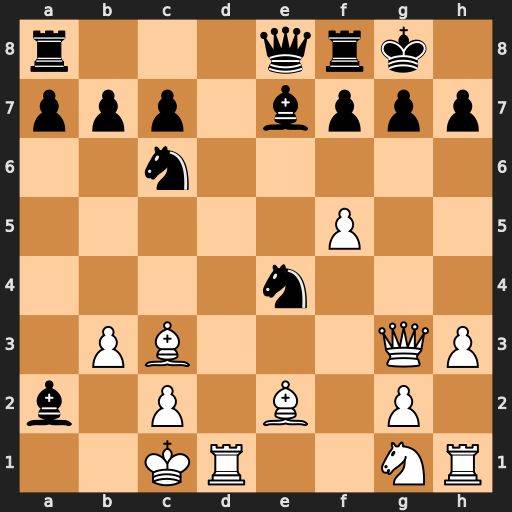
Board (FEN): r3qrk1/ppp1bppp/2n5/5P2/4n3/1PB3QP/b1P1B1P1/2KR2NR
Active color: w
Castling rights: -
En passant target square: -
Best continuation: Qxg7#